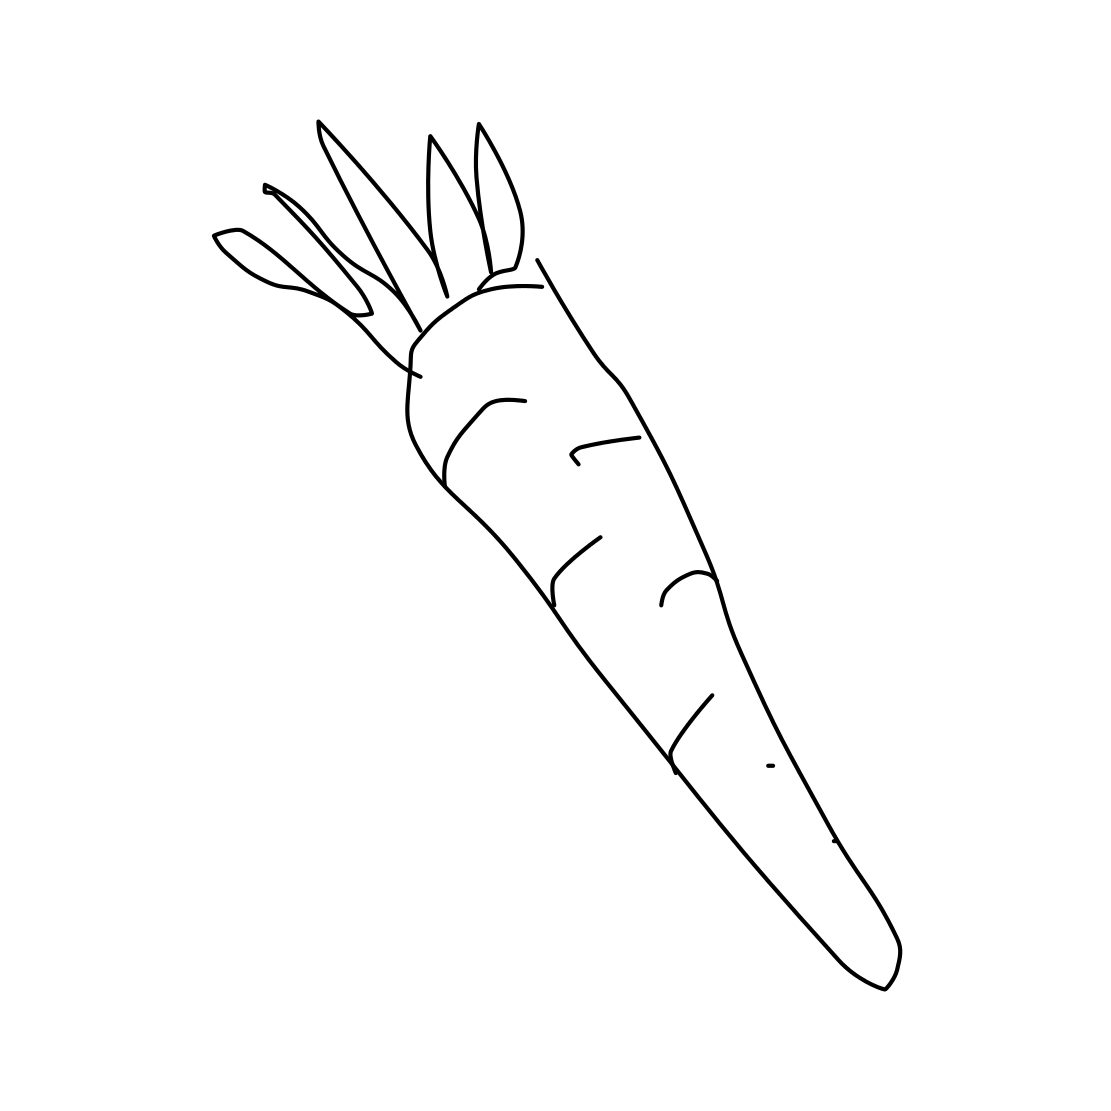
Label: carrot